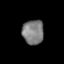
Tissue: lung
Cell type: Epithelial cells
Senescence score: 0.1824
Nuclear area (px): 514
Mean DAPI intensity: 125.646